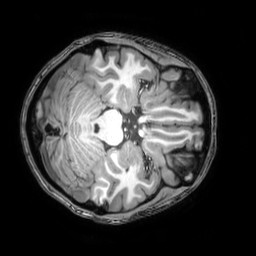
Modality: T1w
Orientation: axial
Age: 28
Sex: female